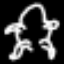
Label: frog